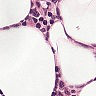
Metastatic tissue present: no